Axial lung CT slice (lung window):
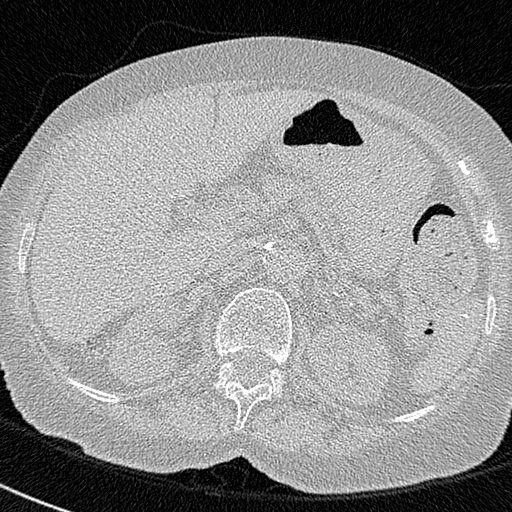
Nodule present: no